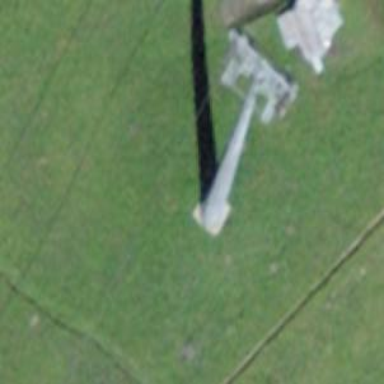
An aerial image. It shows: Pylon used for aerialway.